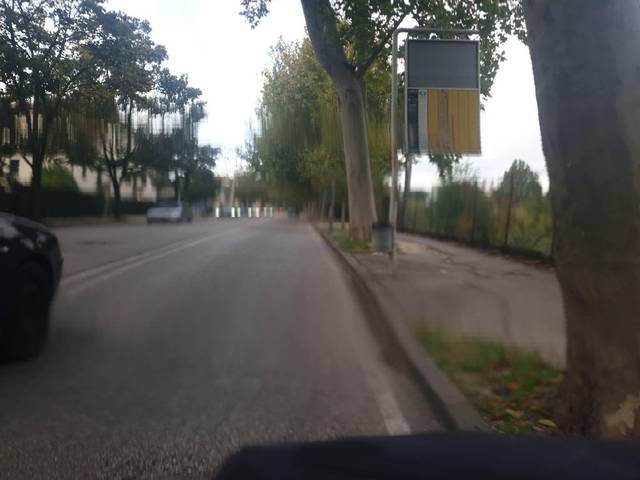
Region: Italy
Coordinates: 45.413, 11.864